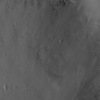
Label: not_dusty